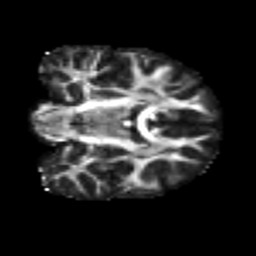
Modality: FA
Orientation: coronal
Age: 23
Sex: female
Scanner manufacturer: siemens
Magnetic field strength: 3 T
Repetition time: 2.3 s
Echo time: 0.085 s